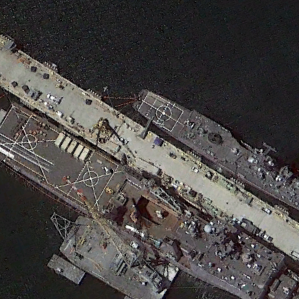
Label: combat